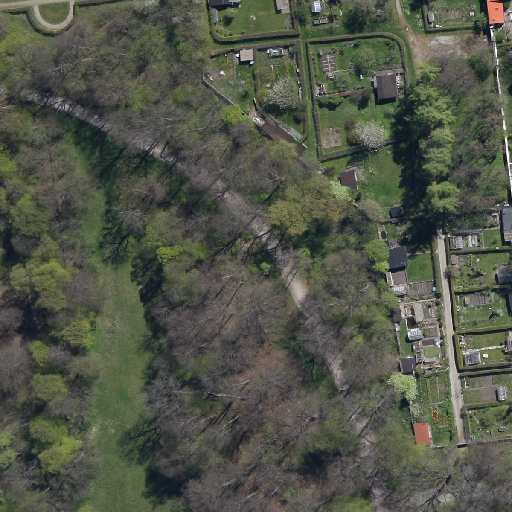
Referring expression: sidewalk